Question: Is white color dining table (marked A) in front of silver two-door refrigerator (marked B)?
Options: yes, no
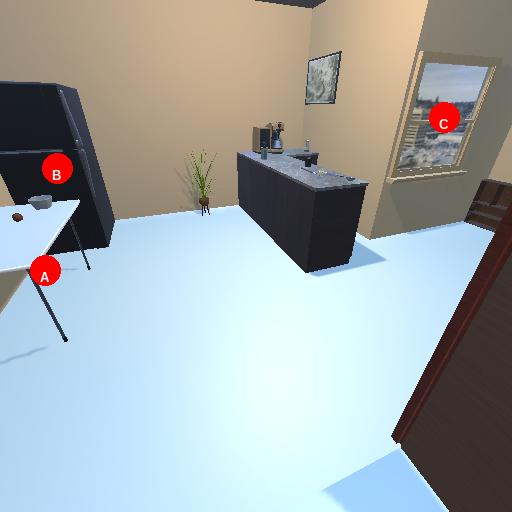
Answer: yes